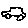
Label: car